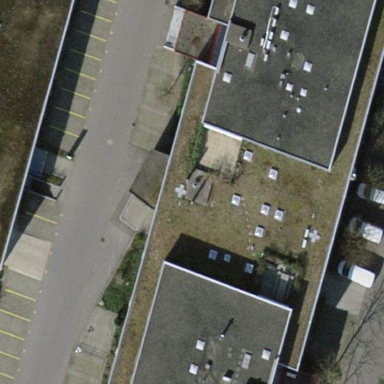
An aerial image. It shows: Office building with flat roof.